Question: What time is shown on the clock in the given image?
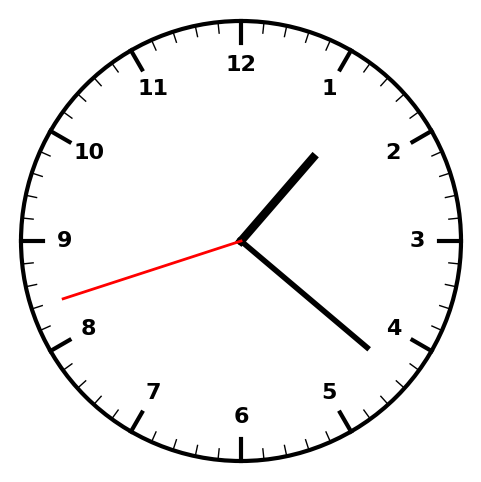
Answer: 01:21:42